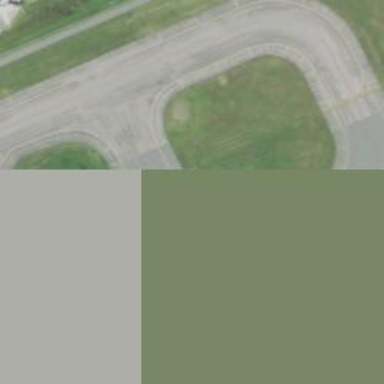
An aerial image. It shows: View of taxiway at the airport.